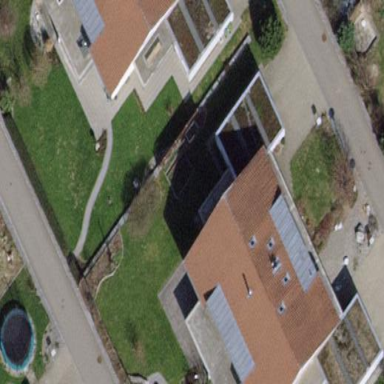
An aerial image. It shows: Terrace building.